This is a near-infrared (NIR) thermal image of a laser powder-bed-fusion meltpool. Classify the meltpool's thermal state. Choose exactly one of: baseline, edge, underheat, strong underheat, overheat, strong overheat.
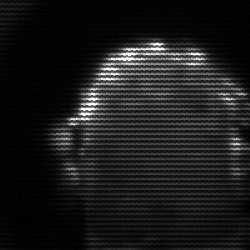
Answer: baseline